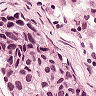
Metastatic tissue present: yes